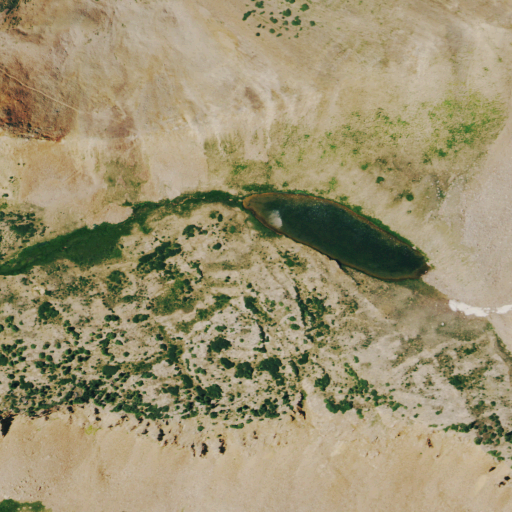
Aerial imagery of depression(s) in Colorado named Rush Basin containing grassland, barren land, herbaceous wetlands, and evergreen forest